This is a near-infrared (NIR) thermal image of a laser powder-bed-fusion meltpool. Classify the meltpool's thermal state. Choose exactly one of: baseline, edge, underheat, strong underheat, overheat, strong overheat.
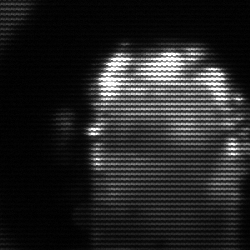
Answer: baseline